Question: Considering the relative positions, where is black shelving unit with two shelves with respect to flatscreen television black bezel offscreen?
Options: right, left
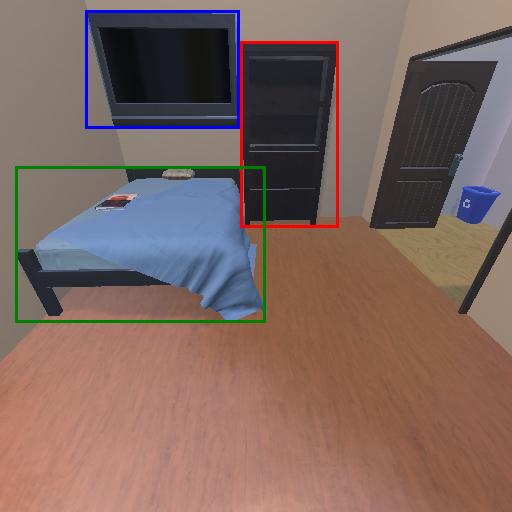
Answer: right